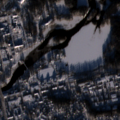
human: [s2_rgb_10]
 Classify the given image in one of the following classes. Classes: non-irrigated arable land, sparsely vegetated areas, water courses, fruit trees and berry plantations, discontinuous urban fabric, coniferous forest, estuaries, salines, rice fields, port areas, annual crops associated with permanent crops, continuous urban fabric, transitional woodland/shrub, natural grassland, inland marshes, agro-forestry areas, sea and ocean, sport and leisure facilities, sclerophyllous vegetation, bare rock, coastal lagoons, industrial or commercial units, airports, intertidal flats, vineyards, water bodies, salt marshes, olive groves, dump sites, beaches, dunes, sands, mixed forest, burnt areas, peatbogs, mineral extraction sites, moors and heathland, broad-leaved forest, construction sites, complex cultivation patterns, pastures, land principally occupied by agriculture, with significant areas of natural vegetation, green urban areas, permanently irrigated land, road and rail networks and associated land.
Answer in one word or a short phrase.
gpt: discontinuous urban fabric, industrial or commercial units, mixed forest, water bodies